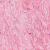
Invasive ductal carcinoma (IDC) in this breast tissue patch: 0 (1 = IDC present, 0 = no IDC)